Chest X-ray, AP view. Patient: 47 years old, sex M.
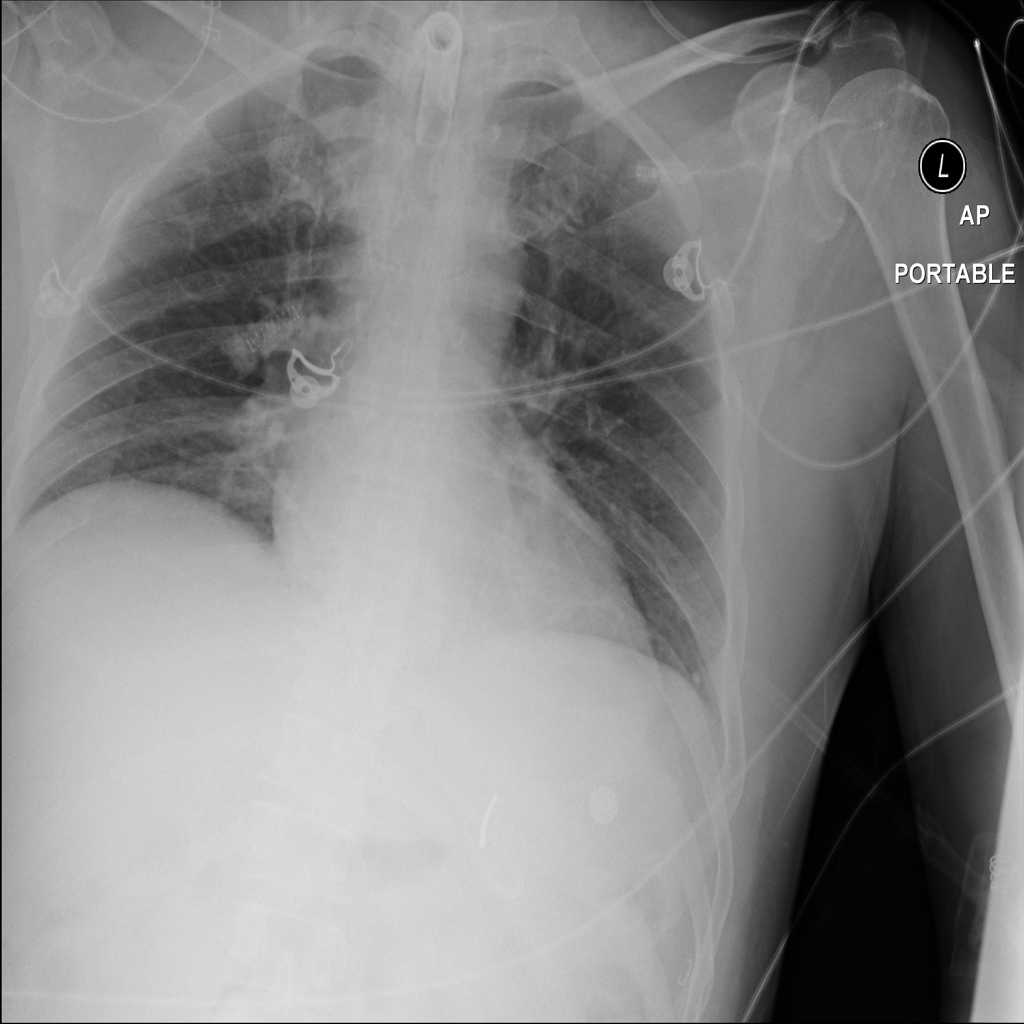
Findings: No Finding